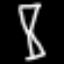
Label: hourglass